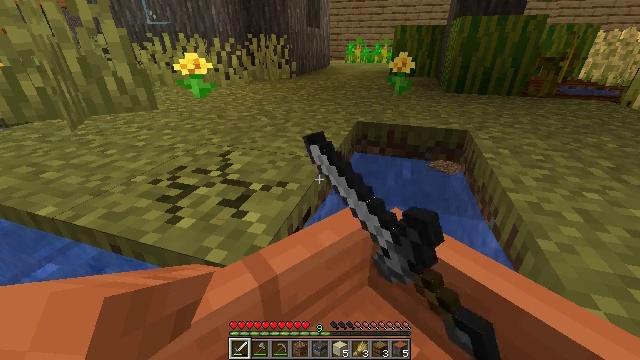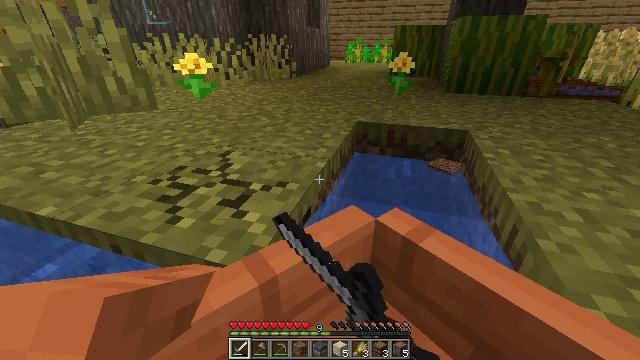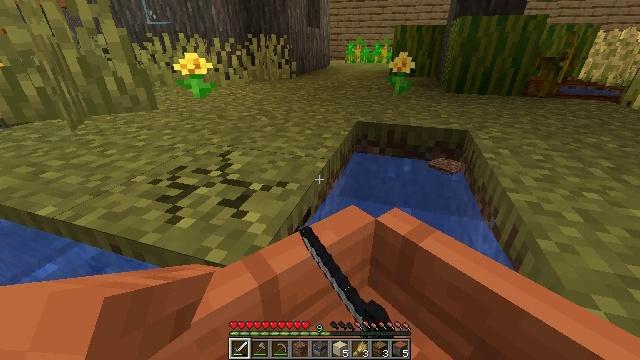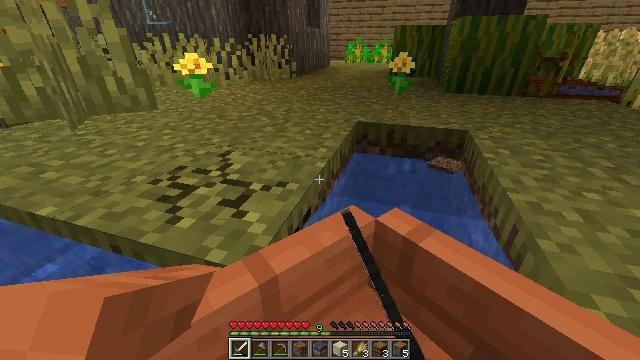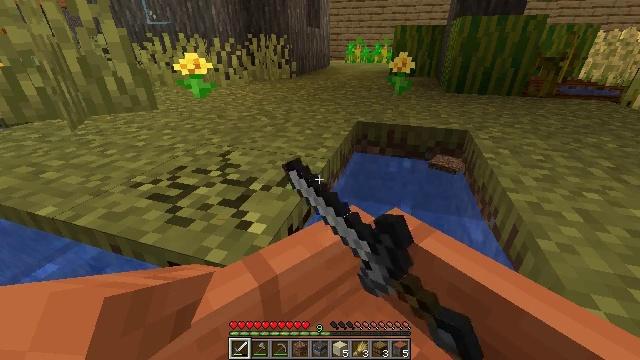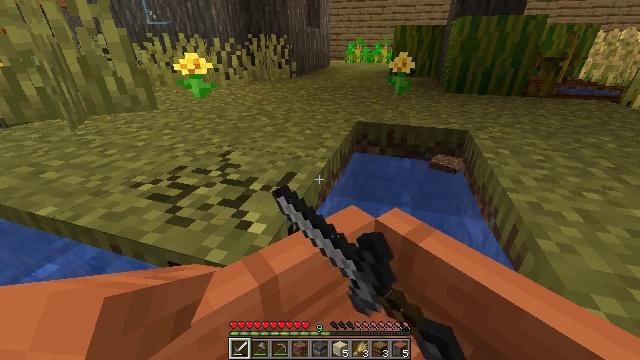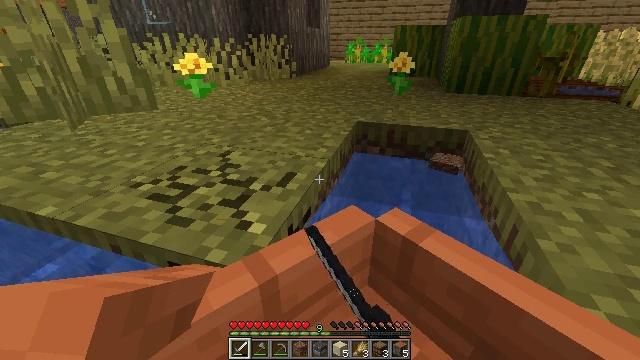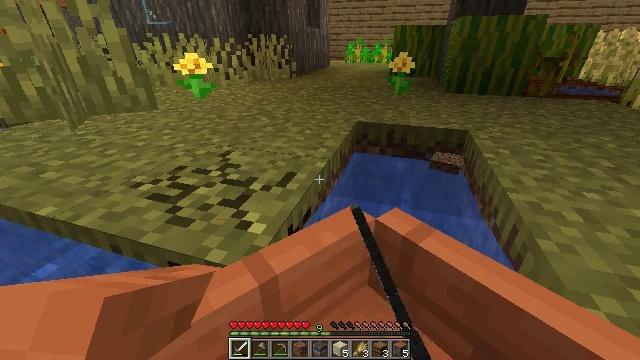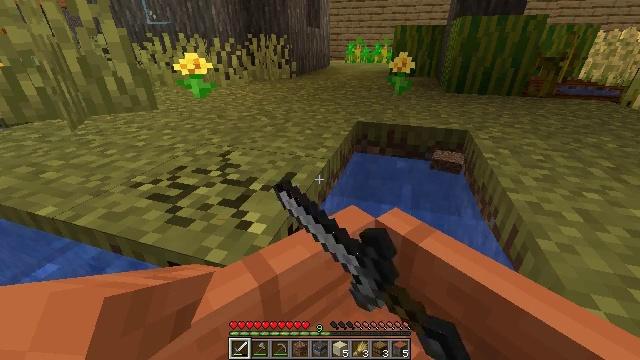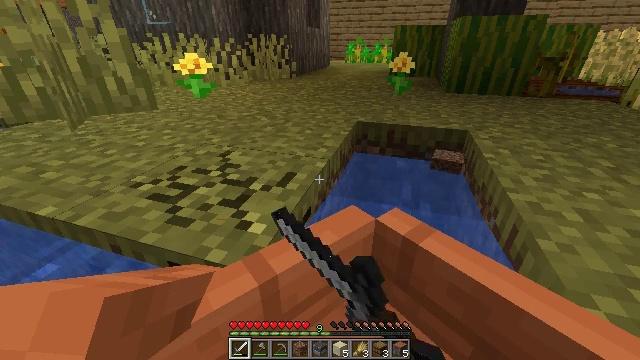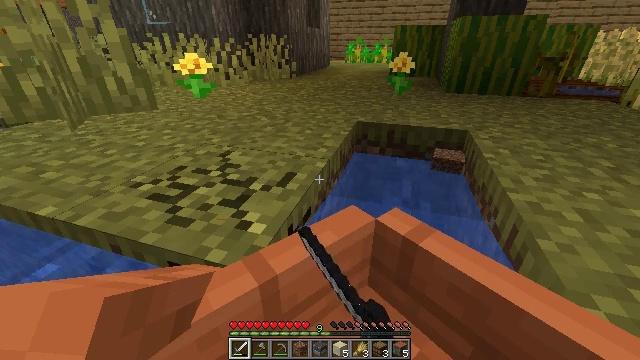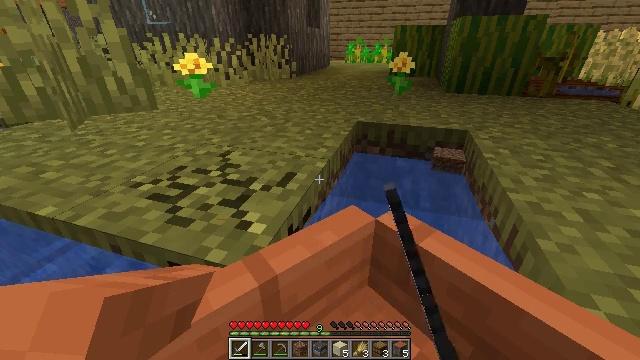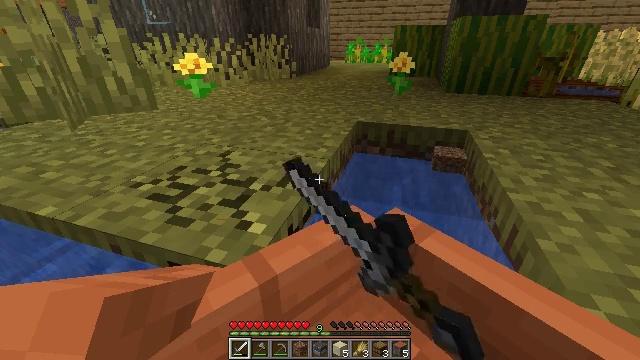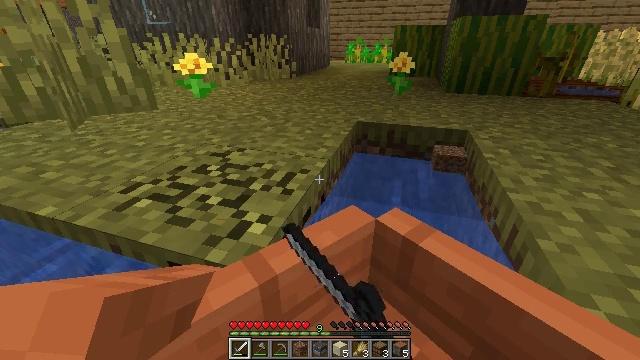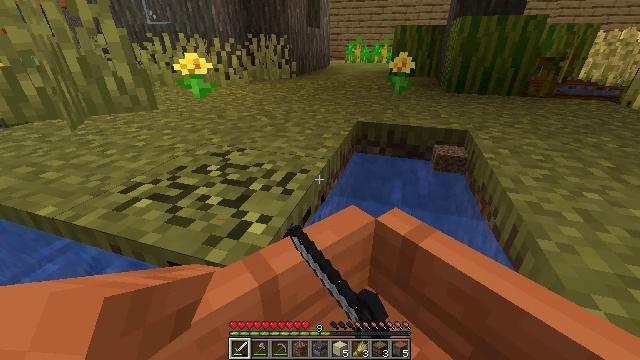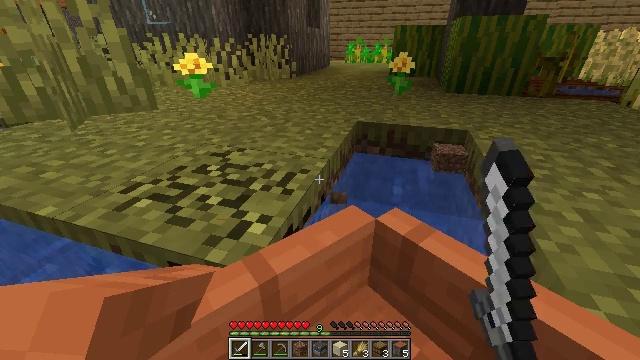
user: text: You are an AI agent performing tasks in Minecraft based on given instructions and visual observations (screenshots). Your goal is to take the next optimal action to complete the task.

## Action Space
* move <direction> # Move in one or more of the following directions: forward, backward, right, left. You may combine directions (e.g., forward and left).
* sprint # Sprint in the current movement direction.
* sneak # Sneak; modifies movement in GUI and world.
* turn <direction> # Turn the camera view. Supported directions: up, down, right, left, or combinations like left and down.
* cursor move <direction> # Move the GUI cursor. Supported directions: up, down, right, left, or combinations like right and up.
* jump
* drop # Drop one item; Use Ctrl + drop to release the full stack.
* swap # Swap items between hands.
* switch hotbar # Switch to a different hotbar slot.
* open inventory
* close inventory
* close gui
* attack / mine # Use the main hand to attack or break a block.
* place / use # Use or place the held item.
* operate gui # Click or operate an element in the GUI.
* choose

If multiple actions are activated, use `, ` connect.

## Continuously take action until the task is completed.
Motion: motion action
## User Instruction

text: Mine grass block from the ground.
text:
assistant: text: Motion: attack / mine
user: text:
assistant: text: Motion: attack / mine
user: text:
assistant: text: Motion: attack / mine
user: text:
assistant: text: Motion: attack / mine
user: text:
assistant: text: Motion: attack / mine
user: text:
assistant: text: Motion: attack / mine
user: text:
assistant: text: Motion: attack / mine
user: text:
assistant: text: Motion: attack / mine
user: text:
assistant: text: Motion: attack / mine
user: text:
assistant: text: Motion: attack / mine
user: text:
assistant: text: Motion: attack / mine
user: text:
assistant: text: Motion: attack / mine
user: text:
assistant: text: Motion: attack / mine
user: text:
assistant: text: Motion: attack / mine
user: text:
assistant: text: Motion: attack / mine
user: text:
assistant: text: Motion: attack / mine
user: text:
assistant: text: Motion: attack / mine
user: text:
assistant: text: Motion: attack / mine
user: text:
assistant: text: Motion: attack / mine
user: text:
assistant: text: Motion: attack / mine
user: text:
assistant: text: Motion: attack / mine
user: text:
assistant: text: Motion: attack / mine
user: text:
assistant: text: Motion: attack / mine
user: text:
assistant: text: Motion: attack / mine
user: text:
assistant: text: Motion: attack / mine
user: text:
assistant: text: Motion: attack / mine
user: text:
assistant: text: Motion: attack / mine
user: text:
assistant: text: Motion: attack / mine
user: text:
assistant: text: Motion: attack / mine
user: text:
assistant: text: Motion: attack / mine